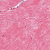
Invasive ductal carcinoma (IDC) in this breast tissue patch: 0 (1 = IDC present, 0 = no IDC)